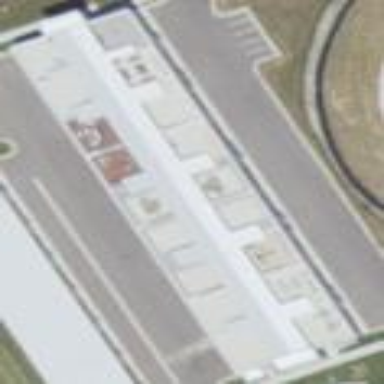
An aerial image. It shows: Garages with gabled roofs.